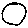
Label: circle